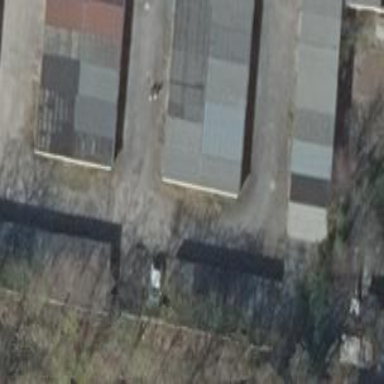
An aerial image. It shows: Alleyway designated as service road.